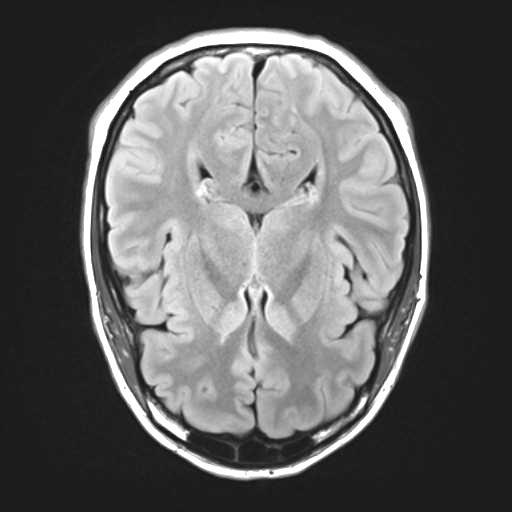
Label: notumor